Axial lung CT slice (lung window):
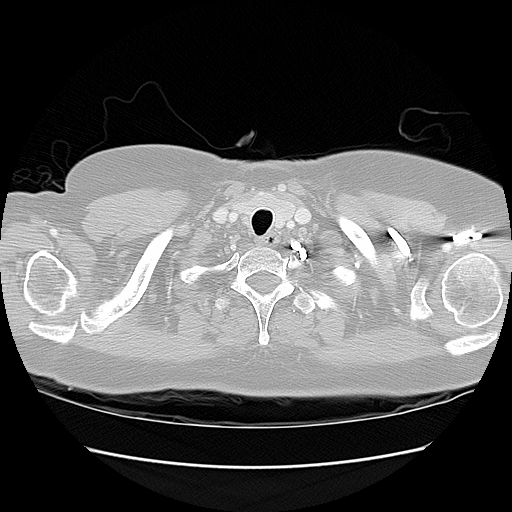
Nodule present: no